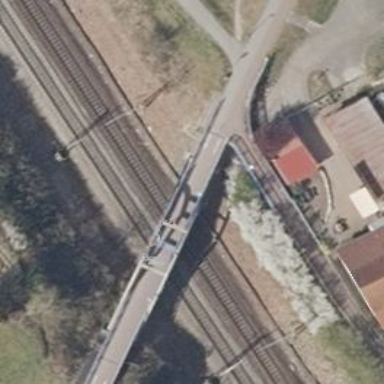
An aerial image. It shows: Concrete bridge over path.